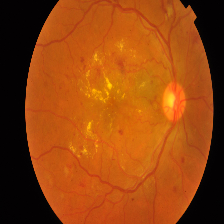
Diabetic retinopathy grade: Proliferative DR